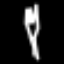
Label: fork